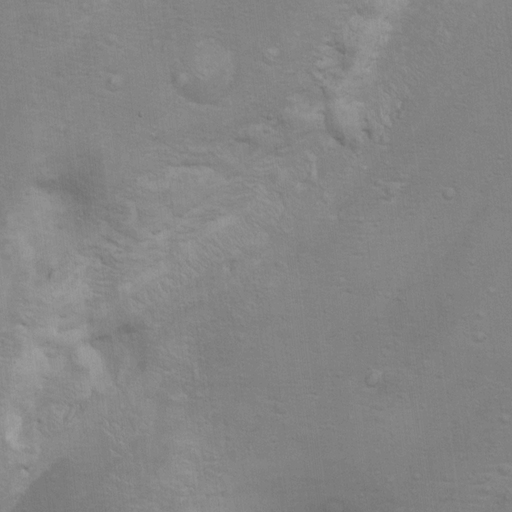
Objects detected: cone